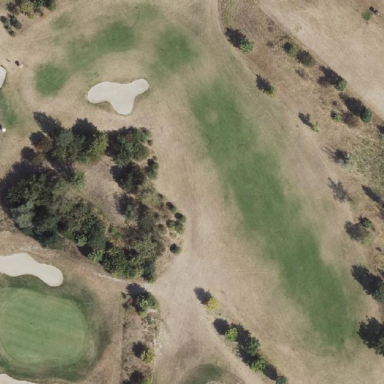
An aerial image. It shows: Golf fairway in the image.